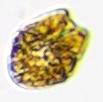
Label: Akashiwo